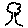
Label: tree